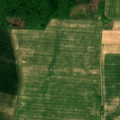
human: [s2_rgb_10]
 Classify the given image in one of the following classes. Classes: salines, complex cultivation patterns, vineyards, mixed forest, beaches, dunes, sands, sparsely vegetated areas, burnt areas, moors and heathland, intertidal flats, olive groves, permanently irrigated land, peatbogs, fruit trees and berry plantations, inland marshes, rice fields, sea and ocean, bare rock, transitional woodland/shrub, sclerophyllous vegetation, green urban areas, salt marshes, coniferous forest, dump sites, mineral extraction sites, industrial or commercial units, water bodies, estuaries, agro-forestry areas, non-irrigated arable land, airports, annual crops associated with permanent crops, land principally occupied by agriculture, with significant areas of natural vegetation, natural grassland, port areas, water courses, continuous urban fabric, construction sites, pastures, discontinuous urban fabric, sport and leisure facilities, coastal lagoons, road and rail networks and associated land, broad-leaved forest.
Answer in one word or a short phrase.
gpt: non-irrigated arable land, broad-leaved forest, transitional woodland/shrub